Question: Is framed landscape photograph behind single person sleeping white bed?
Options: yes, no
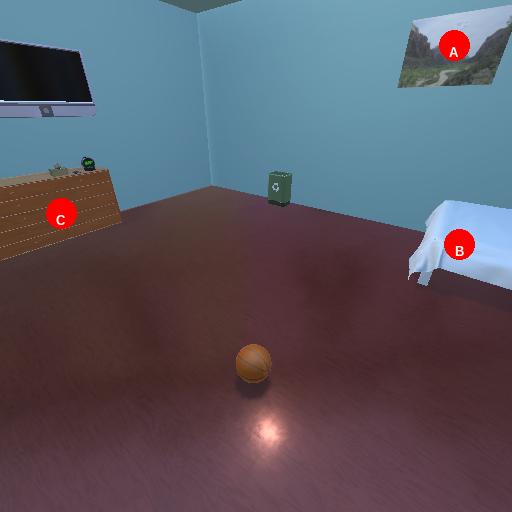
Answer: yes